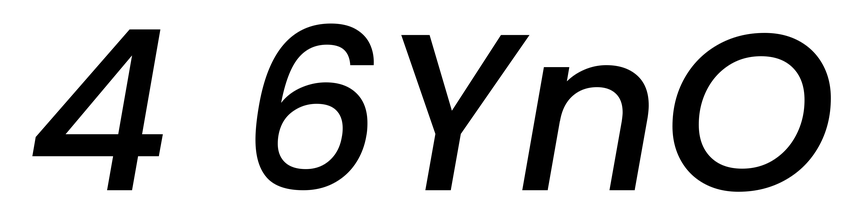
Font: Poppins-MediumItalic